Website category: sports
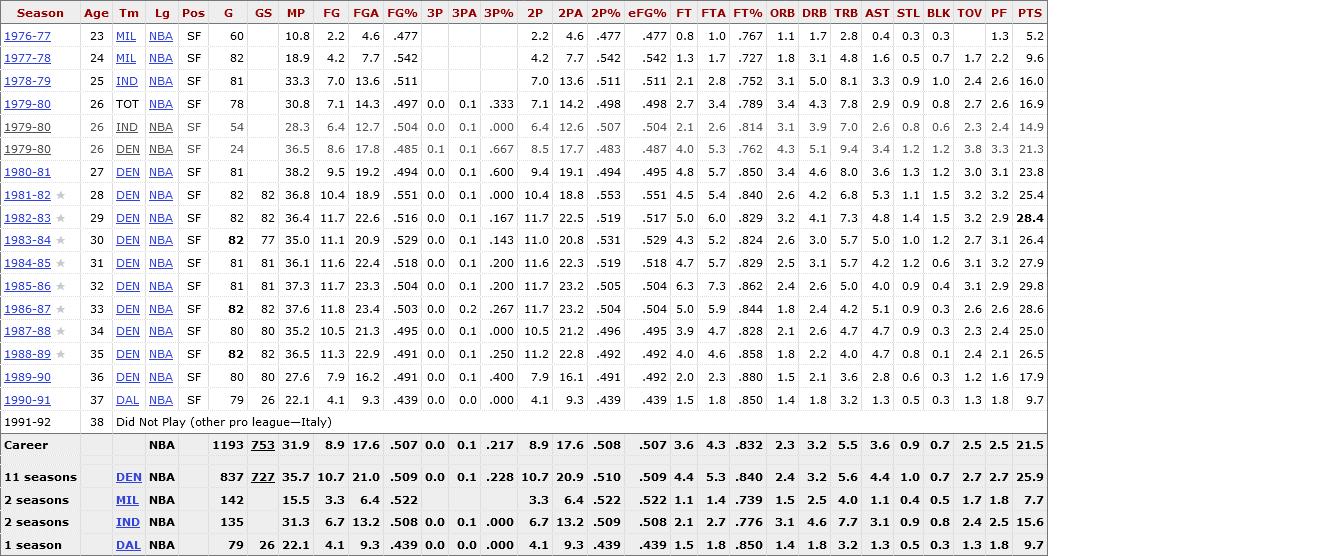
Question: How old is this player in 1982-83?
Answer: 29

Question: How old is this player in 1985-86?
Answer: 32

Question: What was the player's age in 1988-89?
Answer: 35

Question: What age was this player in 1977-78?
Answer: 24

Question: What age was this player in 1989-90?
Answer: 36

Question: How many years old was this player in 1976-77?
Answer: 23

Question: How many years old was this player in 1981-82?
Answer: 28

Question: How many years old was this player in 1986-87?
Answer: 33

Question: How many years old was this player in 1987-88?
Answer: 34

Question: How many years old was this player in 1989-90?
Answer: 36

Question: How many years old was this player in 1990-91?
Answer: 37

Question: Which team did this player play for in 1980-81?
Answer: DEN

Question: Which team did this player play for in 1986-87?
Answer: DEN

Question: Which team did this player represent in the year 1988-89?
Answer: DEN

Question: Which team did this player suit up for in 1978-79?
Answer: IND

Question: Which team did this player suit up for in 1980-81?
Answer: DEN

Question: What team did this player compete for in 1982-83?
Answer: DEN

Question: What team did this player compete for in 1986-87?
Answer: DEN

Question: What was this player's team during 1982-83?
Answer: DEN

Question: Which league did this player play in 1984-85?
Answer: NBA

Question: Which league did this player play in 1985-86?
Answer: NBA

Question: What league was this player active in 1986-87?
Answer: NBA

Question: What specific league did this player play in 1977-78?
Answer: NBA

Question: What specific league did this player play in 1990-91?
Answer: NBA

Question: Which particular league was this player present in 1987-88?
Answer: NBA

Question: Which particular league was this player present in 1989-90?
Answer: NBA

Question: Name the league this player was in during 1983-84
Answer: NBA

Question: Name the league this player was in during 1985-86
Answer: NBA

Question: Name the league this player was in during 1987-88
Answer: NBA

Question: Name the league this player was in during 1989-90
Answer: NBA

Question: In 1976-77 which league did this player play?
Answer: NBA

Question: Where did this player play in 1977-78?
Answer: NBA

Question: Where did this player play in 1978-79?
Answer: NBA

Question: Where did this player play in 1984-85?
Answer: NBA

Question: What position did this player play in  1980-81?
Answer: SF

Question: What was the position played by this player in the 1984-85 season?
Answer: SF

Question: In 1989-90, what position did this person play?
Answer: SF

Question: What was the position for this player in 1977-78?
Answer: SF

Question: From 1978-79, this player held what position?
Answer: SF

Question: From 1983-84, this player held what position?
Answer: SF

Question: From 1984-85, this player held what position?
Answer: SF

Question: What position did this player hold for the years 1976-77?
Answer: SF

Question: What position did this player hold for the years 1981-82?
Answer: SF

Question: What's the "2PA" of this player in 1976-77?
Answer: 4.6

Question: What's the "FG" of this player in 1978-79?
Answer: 7.0

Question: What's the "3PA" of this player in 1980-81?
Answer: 0.1

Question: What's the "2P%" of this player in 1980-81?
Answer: .494

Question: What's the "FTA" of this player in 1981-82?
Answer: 5.4

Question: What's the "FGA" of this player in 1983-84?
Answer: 20.9

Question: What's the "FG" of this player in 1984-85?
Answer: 11.6

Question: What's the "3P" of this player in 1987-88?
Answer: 0.0

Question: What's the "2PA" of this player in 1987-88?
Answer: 21.2

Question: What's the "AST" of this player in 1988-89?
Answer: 4.7

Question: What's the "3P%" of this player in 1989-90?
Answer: .400

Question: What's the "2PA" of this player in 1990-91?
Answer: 9.3

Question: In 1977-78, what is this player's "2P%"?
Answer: .542

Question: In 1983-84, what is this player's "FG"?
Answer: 11.1

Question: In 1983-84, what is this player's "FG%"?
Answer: .529

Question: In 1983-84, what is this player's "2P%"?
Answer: .531

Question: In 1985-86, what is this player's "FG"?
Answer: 11.7

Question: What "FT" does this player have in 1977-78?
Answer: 1.3

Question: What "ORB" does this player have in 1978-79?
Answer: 3.1

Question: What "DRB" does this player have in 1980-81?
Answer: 4.6

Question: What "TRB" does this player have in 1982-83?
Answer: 7.3